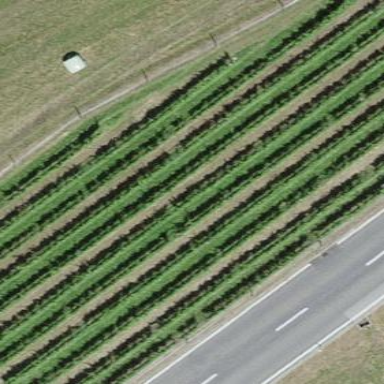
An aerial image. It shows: Vineyard with grape crops.